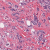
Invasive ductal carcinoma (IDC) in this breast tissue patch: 1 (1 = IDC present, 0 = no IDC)